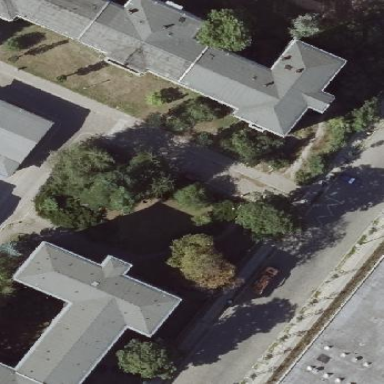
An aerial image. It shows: Parallel street-side parking with asphalt surface.